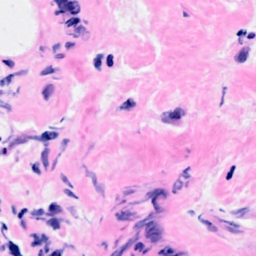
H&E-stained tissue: Breast